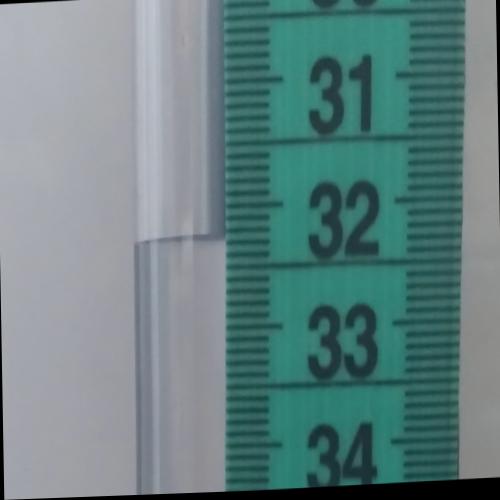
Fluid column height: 32.3 cm